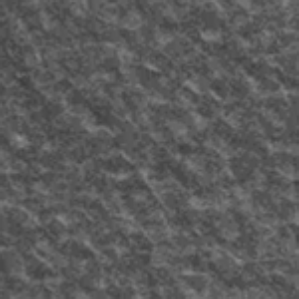
Label: frost